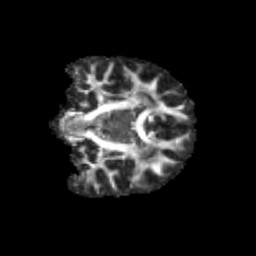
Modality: FA
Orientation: coronal
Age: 11
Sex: male
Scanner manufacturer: siemens
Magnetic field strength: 3 T
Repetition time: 3.8 s
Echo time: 0.07 s